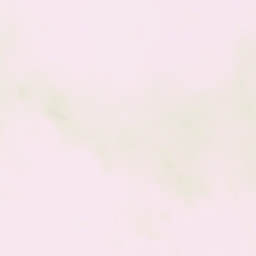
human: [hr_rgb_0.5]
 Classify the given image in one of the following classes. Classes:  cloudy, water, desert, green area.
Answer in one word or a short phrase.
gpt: cloudy